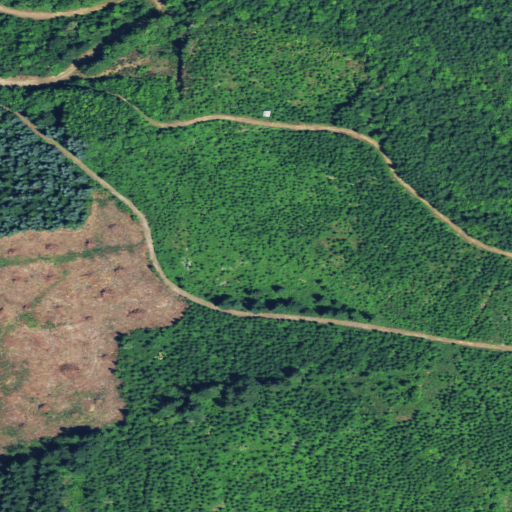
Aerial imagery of plain(s) in Oregon named Elk Prairie containing grassland, evergreen forest, and open development